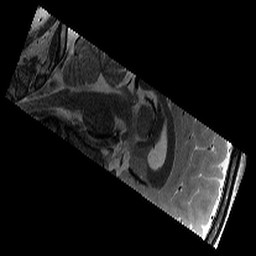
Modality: T2w
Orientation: sagittal
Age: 13
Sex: male
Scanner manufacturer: siemens
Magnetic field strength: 3 T
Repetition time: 9.23 s
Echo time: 0.067 s